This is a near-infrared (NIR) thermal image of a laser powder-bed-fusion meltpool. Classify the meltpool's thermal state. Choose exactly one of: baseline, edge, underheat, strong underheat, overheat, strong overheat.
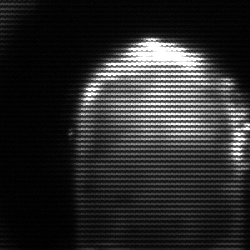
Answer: baseline